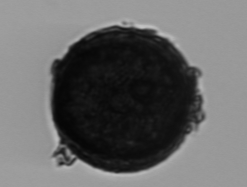
Label: Coscinodiscus